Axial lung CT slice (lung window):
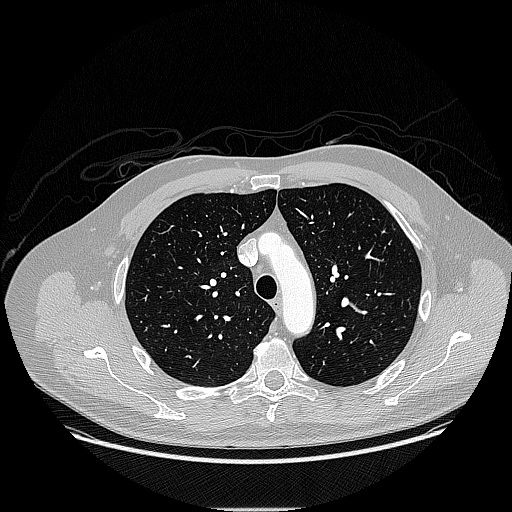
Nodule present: no